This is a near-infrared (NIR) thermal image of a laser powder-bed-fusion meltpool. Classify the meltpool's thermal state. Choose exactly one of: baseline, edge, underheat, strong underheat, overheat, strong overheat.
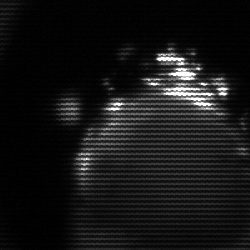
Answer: edge